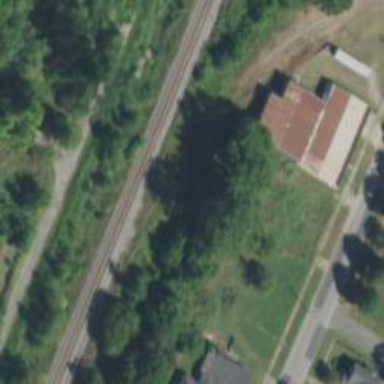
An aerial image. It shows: Rail spur service.